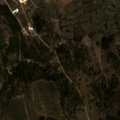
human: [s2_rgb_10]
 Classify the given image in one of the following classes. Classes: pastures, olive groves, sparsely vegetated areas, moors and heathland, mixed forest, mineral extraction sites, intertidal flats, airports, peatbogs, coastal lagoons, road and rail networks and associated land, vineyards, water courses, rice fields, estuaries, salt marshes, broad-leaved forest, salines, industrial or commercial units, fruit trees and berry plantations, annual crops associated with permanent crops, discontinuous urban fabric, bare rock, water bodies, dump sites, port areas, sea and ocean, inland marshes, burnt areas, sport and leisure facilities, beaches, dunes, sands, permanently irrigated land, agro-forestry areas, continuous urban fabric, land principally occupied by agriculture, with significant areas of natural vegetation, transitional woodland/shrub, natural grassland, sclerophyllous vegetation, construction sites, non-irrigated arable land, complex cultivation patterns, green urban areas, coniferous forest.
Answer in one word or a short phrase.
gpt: olive groves, broad-leaved forest, transitional woodland/shrub